Interaction volume radius: 5 \u00c5
Interaction volume height: 10 \u00c5
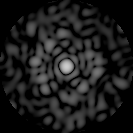
Disorder parameter: 0.8934